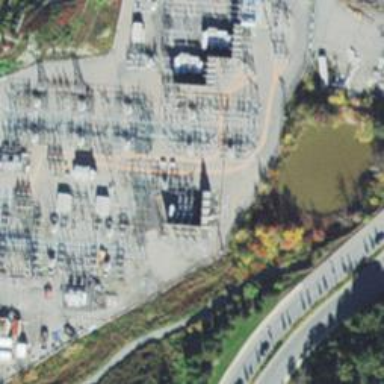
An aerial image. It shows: Switch for power supply.